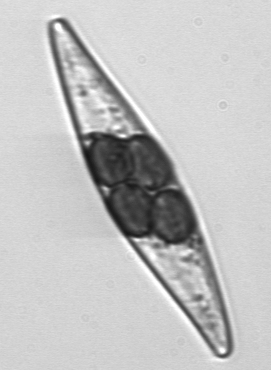
Label: Pleurosigma